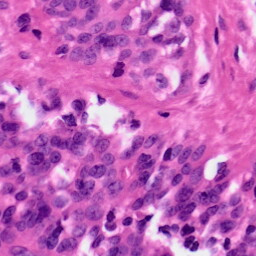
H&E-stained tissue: Ovarian